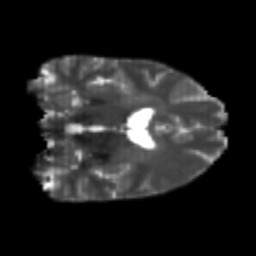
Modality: T2w
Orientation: coronal
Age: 23
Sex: female
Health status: healthy
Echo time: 0.074 s